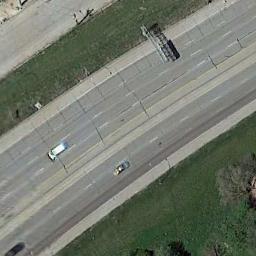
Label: freeway